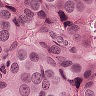
Metastatic tissue present: yes